Question: Find the area of the quadrilateral in the figure, where the side length of the square border is 10 and the vertices of the quadrilateral are all on points that are integer multiples of 0.5. The result is rounded to one decimal place
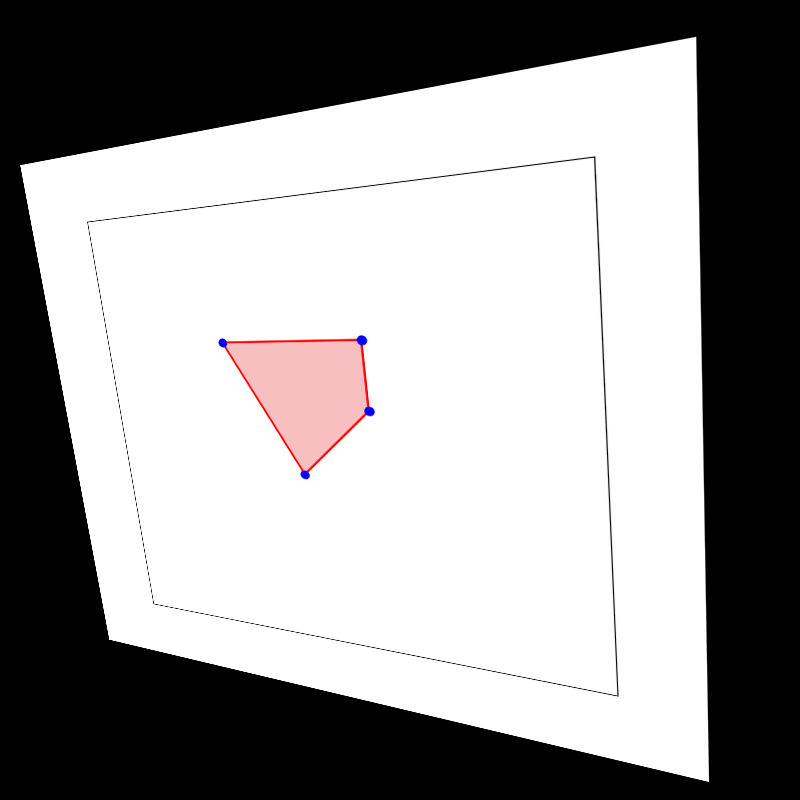
Answer: 5.6